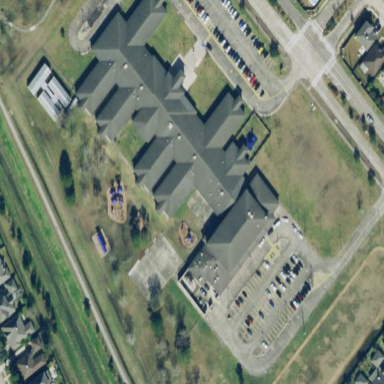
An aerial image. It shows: School.